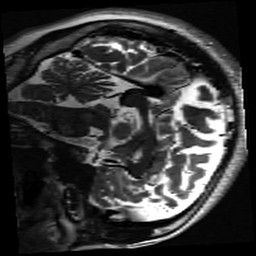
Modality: inplaneT2
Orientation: sagittal